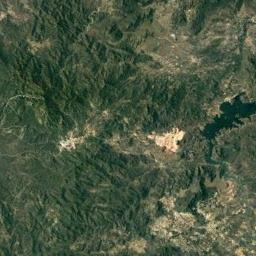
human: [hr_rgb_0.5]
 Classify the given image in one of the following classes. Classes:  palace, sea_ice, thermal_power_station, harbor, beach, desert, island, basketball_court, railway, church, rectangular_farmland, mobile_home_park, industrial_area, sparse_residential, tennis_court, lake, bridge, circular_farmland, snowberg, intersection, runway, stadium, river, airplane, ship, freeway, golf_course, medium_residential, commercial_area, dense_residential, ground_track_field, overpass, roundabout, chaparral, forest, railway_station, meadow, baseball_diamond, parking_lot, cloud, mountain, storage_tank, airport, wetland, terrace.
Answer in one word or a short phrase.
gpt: mountain